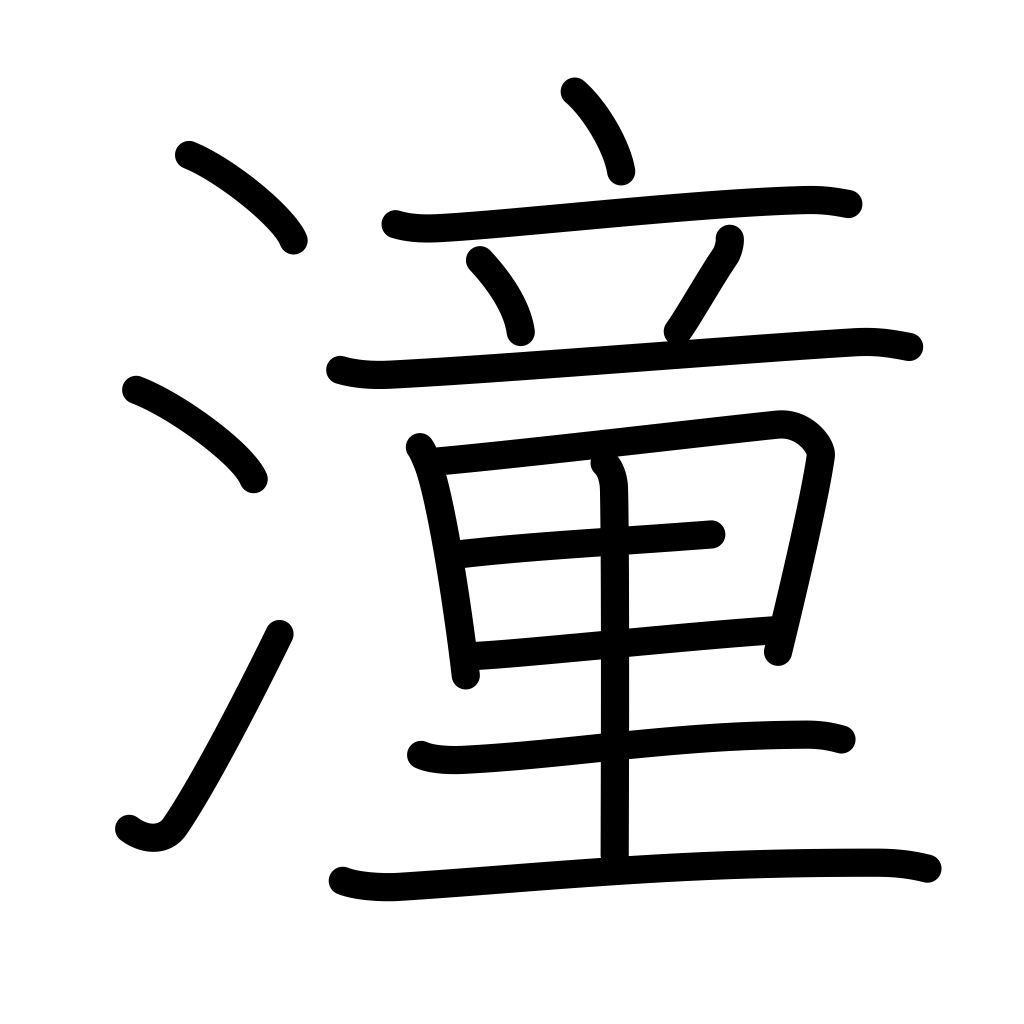
Meaning: high